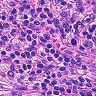
Metastatic tissue present: no